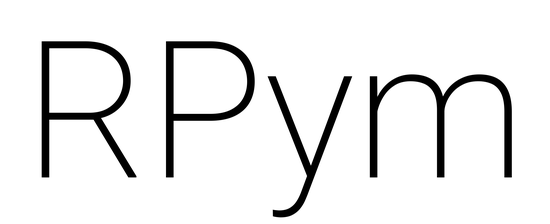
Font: Roboto_ExtraLight